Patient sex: M
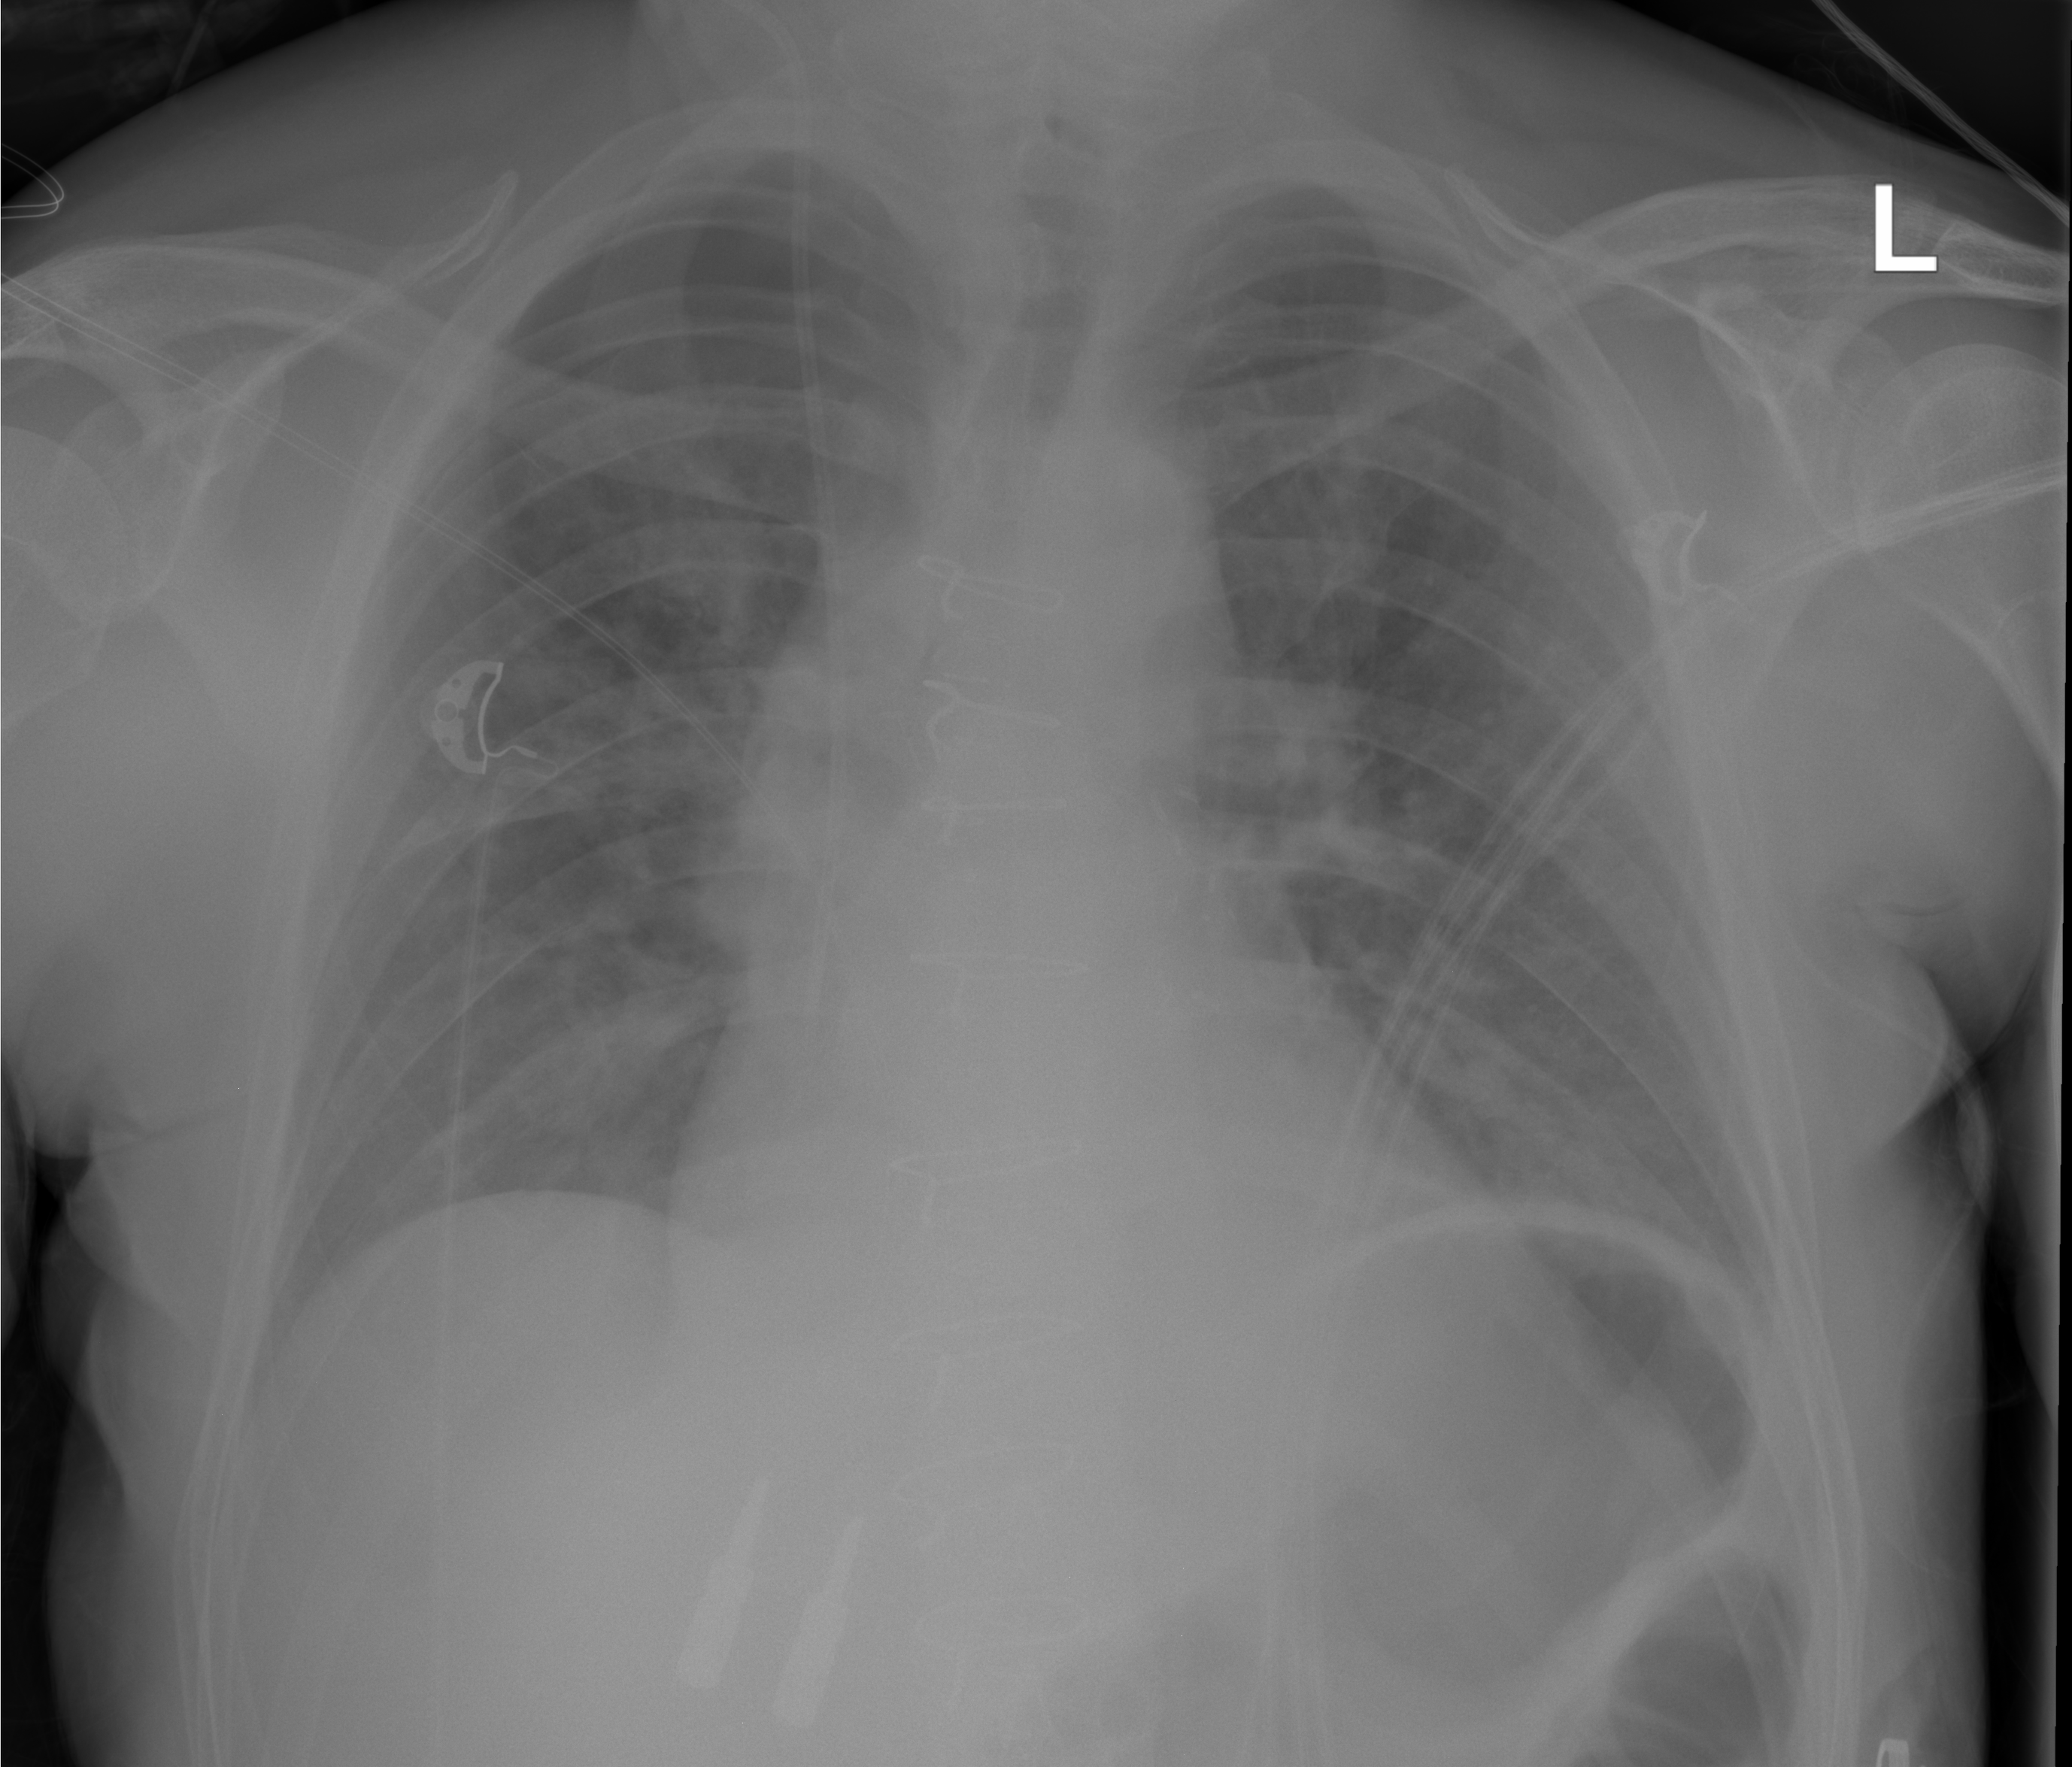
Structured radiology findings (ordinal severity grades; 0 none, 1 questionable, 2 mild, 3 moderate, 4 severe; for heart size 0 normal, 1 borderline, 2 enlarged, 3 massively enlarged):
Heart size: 2
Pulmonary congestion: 3
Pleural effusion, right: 0
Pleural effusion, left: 2
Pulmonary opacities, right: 0
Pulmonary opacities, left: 0
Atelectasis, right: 0
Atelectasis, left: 2